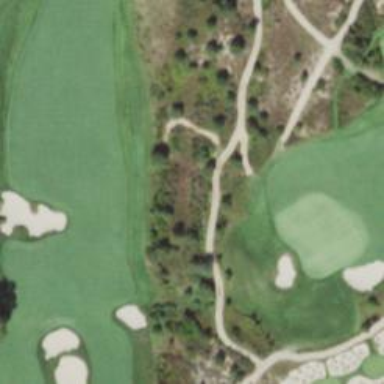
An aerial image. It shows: Path designated for golf carts.